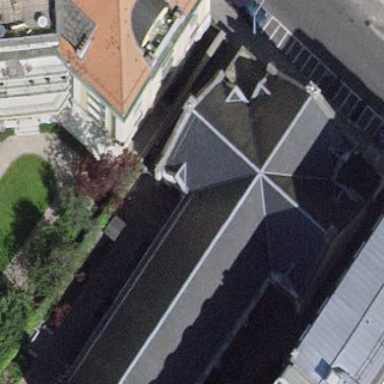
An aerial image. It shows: Building that is place of worship.